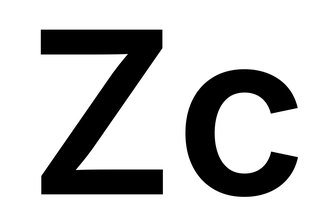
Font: Inter_SemiBold